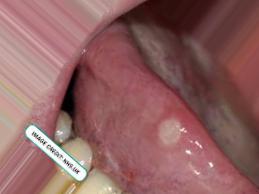
Condition: Mouth Ulcer